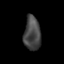
Tissue: skin
Cell type: Endothelial cells
Senescence score: 0.2102
Nuclear area (px): 558
Mean DAPI intensity: 69.249